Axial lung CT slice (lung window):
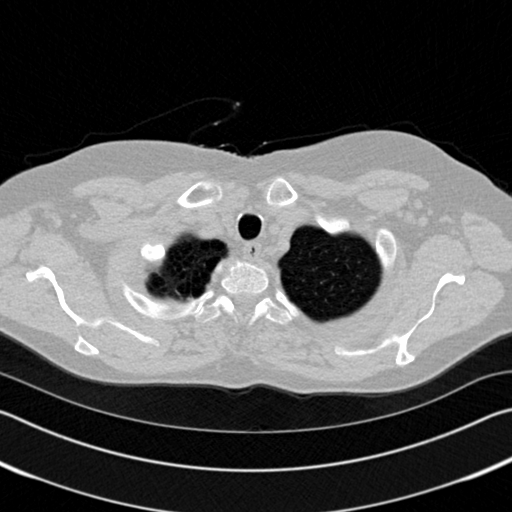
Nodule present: no